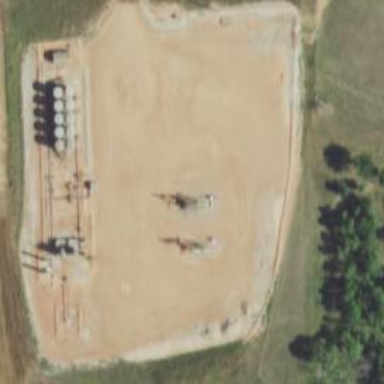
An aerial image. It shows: Petroleum well that is man-made.